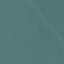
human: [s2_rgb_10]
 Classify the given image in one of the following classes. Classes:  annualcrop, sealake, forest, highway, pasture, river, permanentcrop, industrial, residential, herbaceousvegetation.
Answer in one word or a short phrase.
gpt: SeaLake